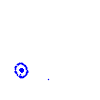
Particle: kaon